Field crop: maize
Growth stage: 2
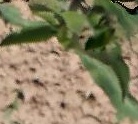
Species: maize